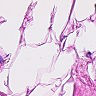
Metastatic tissue present: no